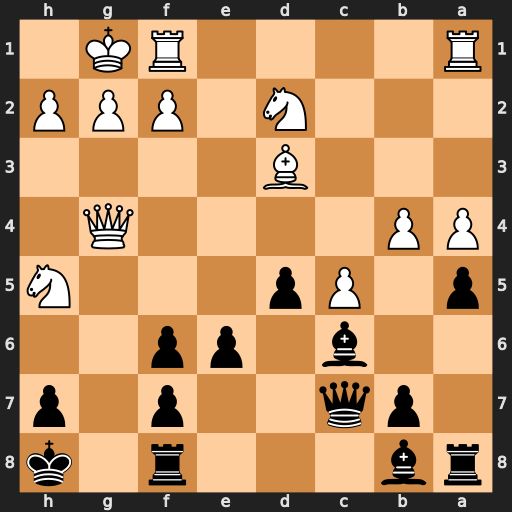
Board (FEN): rb3r1k/1pq2p1p/2b1pp2/p1Pp3N/PP4Q1/3B4/3N1PPP/R4RK1
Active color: b
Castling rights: -
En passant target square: -
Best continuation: Qxh2#